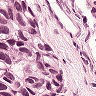
Metastatic tissue present: yes